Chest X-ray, AP view. Patient: 48 years old, sex F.
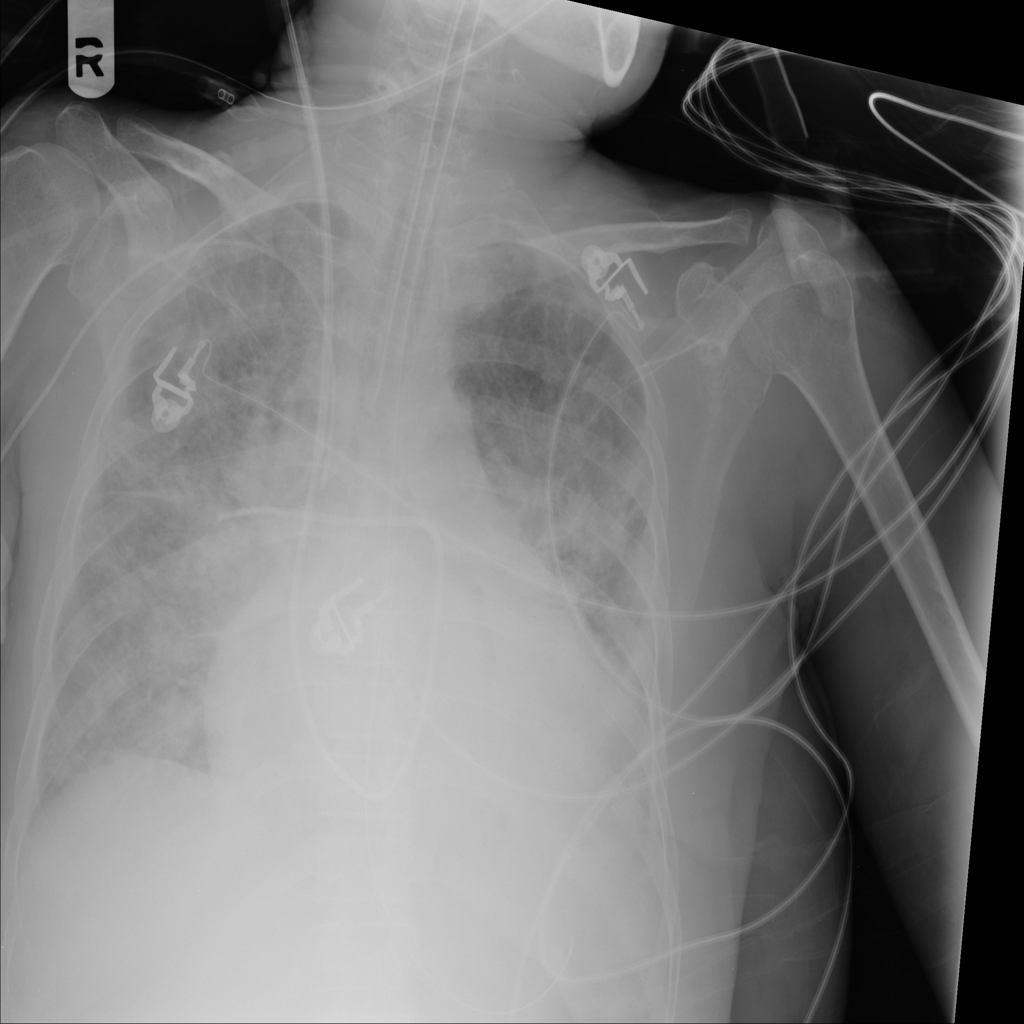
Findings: Cardiomegaly, Consolidation